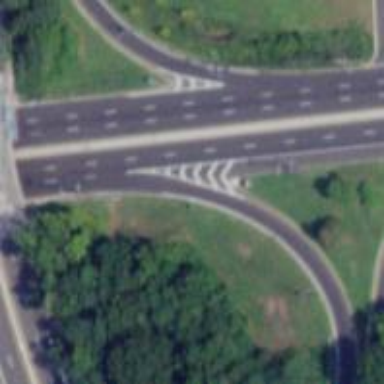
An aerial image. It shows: Motorway junction.